Question: I am using MongoDB to deserialise a document into a C# object and am having issues with ObjectID fields. This is the error I am getting:
> Required element 'LayoutId' for property 'LayoutId' of class MyProject.Data.MyDocument is missing.
Which (if it doesn't look odd anyways) does make sense because the LayoutId field IS specified:
'''
using System;
using MongoDB.Bson;
using MongoDB.Bson.Serialization.Attributes;
namespace MyProject.Data
{
public class MyDocument
{
public override ObjectId Id { get; set; }
[BsonRequired]
public String Name { get; set; }
[BsonRequired]
public ObjectId LayoutId { get; set; }
}
}
'''
And its populated in the database:

So what other aspects of the serialisation process could prevent this element from being populated? Is there a bug in a particular version of the driver? Am I using the right data type?
It should also be noted that:
- - -
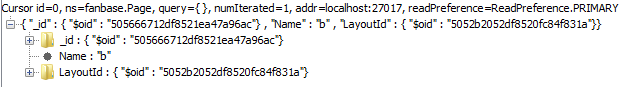
Answer: Thank you Craig for attempting to solve this problem. It turns out that I had not written the question properly.
The problem was that I was calling "SetFields()" on the result, and the fields I was requesting did not include "LayoutId". I would have expected a more descriptive error from the driver though.